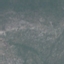
Label: HerbaceousVegetation